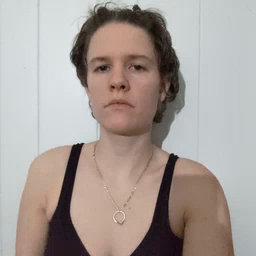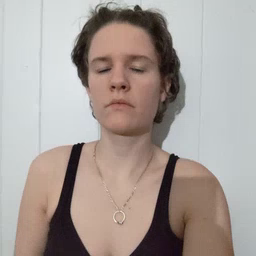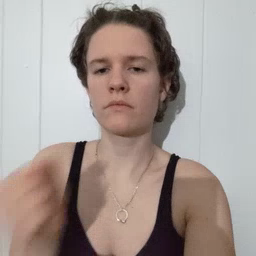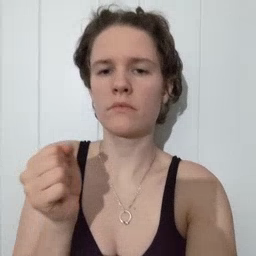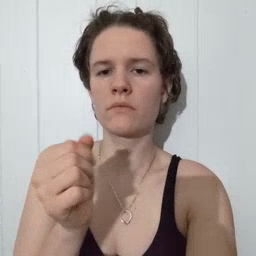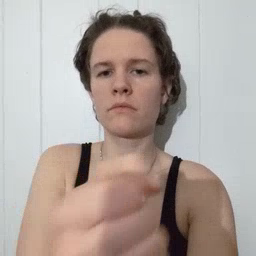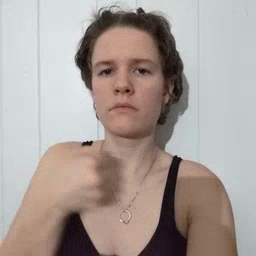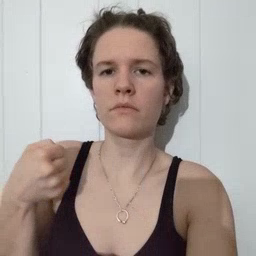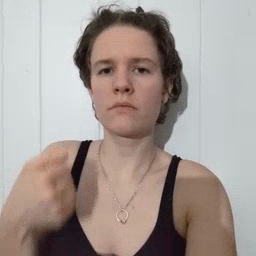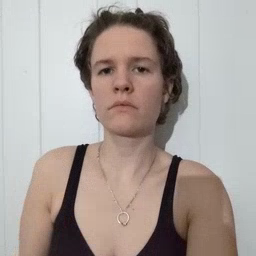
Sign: refrigerator